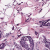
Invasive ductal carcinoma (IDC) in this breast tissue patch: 1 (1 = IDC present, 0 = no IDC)